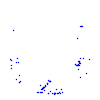
Particle: proton